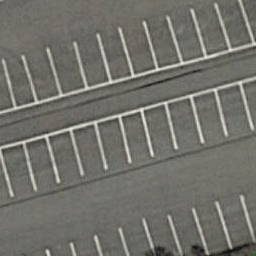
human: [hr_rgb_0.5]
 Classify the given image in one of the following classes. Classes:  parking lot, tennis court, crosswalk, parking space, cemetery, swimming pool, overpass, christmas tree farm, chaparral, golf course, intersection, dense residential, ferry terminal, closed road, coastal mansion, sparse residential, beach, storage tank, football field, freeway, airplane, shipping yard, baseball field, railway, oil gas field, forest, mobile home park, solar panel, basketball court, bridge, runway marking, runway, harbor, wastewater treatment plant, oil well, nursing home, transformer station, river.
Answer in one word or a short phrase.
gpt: parking space